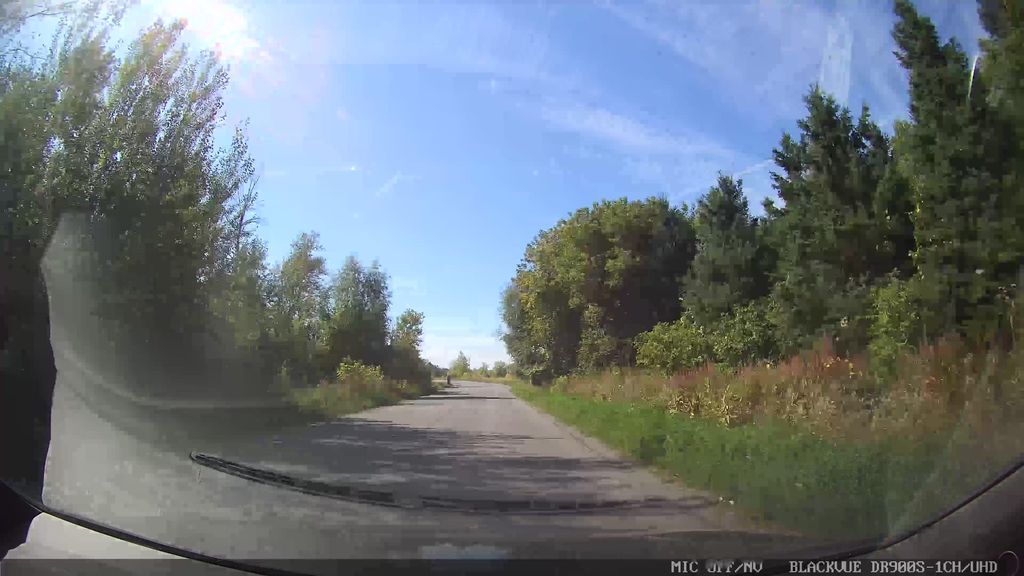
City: ottawa-gatineau